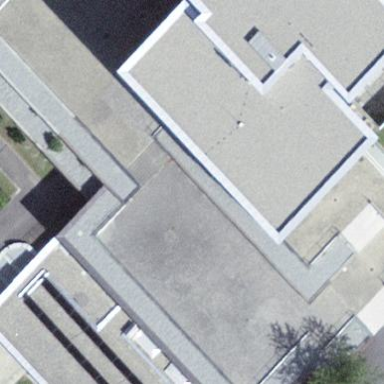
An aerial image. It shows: School building.